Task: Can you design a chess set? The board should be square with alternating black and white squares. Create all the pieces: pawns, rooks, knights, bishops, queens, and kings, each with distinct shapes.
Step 5557:
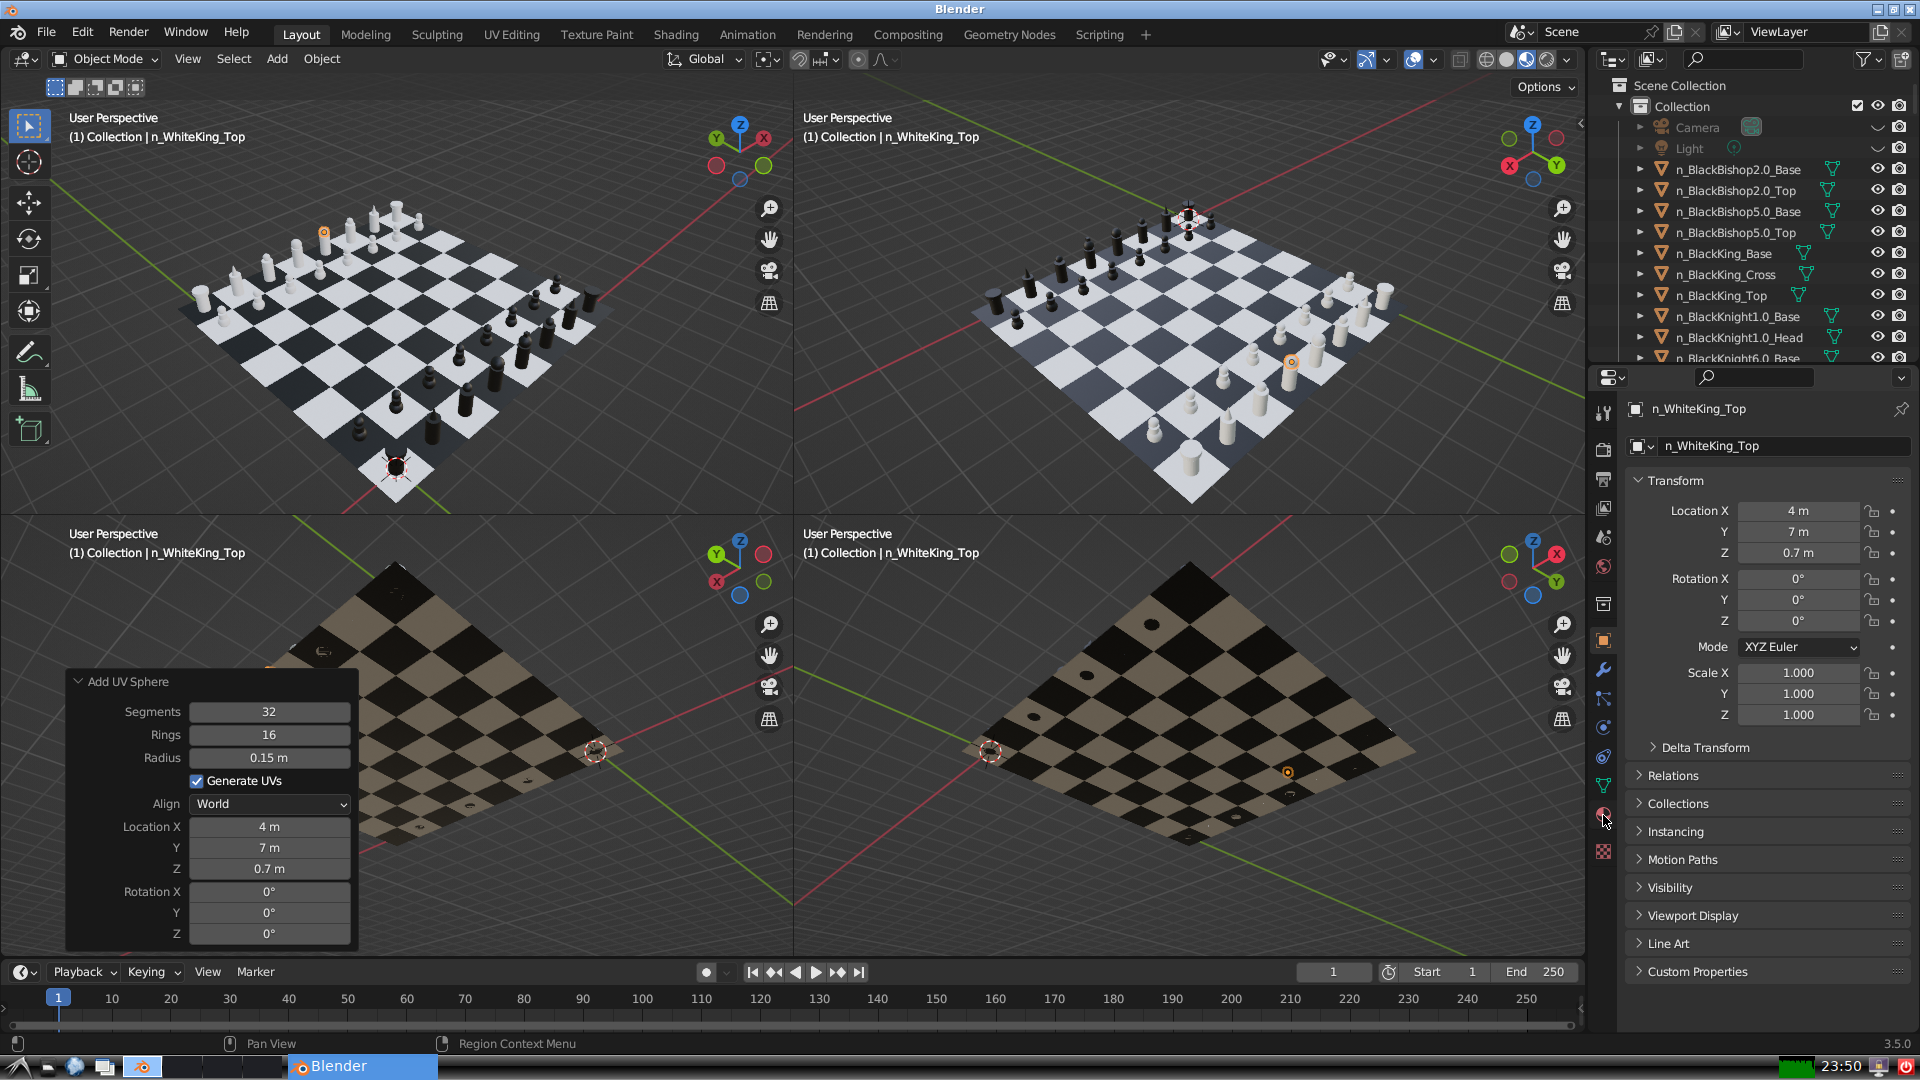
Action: click: no